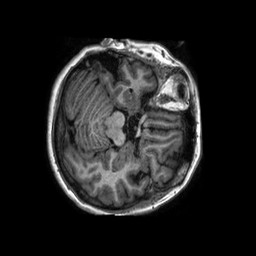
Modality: T1w
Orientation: axial
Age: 63
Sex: female
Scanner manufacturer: philips
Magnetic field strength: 1.5 T
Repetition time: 0.008403 s
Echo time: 0.003874 s